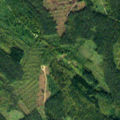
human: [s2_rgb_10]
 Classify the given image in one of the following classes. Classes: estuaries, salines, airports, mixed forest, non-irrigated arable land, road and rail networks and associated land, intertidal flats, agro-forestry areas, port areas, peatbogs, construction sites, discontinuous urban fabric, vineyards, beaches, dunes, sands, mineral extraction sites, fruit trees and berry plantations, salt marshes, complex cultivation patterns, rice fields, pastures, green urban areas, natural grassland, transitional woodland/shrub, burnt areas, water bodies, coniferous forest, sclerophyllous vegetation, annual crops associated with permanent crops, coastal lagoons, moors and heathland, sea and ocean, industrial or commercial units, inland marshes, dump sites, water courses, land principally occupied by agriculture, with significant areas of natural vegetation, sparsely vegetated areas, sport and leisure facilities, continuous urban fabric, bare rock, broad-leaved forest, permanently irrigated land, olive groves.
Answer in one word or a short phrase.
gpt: coniferous forest, mixed forest, transitional woodland/shrub